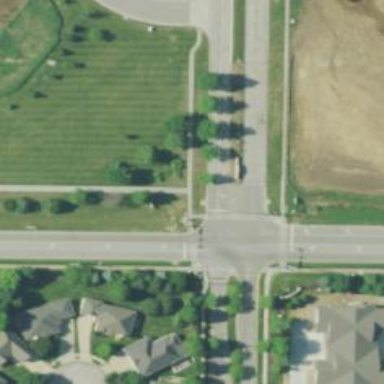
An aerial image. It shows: Secondary road with separate asphalt sidewalks.